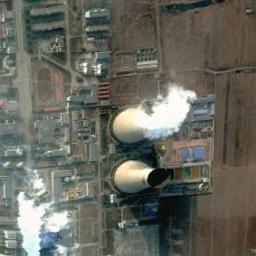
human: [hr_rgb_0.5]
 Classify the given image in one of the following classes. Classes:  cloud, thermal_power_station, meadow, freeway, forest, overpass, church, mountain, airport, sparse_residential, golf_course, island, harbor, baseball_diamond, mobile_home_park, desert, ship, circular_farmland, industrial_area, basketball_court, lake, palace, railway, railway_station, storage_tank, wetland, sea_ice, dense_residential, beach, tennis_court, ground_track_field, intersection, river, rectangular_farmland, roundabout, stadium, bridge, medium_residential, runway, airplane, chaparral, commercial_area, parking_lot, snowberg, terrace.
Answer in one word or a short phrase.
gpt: thermal_power_station